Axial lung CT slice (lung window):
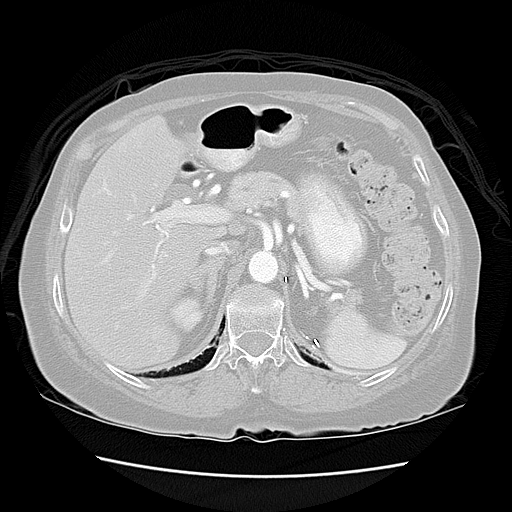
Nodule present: no